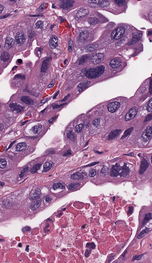
Tumor epithelial tissue: yes
Tumor-associated stroma tissue: yes
Normal tissue: no